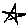
Label: star